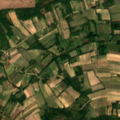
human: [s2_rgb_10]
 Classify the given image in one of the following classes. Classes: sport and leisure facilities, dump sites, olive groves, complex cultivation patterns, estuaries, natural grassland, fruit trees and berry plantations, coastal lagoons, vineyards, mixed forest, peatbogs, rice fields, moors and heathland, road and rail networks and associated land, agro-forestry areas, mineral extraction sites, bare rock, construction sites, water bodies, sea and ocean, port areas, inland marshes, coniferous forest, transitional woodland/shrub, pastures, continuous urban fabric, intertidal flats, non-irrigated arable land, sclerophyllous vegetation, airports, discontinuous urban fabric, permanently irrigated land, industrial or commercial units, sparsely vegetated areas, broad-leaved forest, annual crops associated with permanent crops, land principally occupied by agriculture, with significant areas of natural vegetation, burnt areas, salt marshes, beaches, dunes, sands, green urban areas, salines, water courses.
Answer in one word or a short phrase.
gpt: non-irrigated arable land, complex cultivation patterns, land principally occupied by agriculture, with significant areas of natural vegetation, transitional woodland/shrub